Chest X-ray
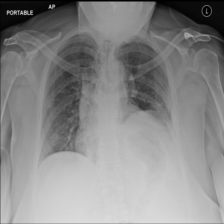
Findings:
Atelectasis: negative
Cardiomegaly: negative
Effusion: negative
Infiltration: negative
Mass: negative
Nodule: negative
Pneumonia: negative
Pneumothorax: negative
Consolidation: negative
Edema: negative
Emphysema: negative
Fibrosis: negative
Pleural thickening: negative
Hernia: negative